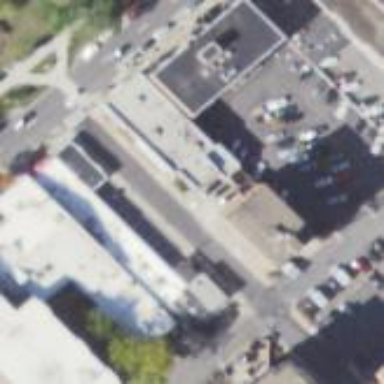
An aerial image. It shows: Building.